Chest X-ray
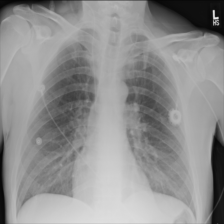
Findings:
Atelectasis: negative
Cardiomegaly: negative
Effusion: negative
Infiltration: negative
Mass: negative
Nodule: negative
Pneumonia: negative
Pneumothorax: negative
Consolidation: negative
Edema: negative
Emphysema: negative
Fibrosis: negative
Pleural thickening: negative
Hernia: negative